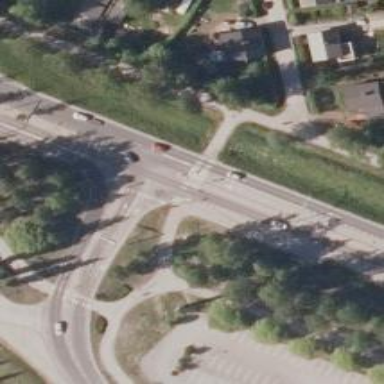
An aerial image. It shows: Cycleway.